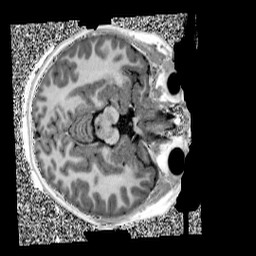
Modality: UNIT1
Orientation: axial
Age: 11
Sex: female
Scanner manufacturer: siemens
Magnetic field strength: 3 T
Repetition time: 4 s
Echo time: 0.00299 s